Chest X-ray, AP view. Patient: 66 years old, sex M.
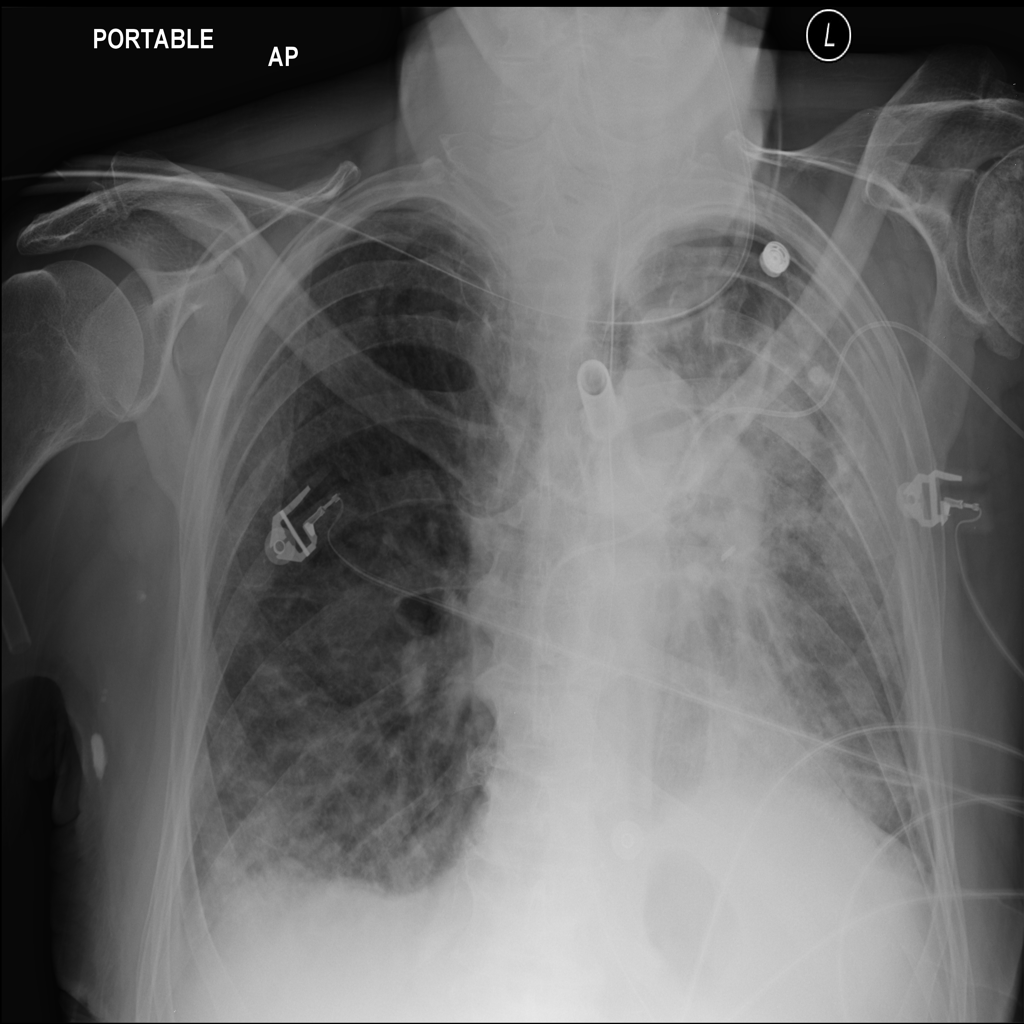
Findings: Infiltration